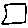
Label: square